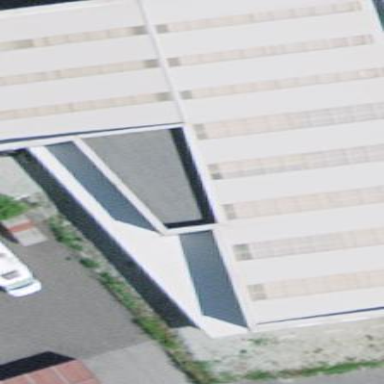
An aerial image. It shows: Industrial building.